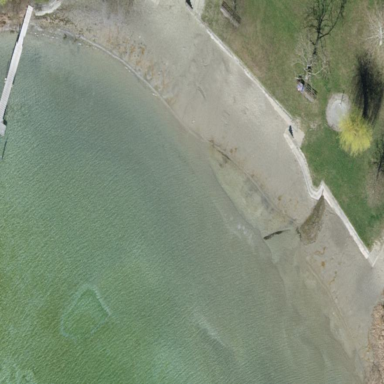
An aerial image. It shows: Beach with gravel surface.